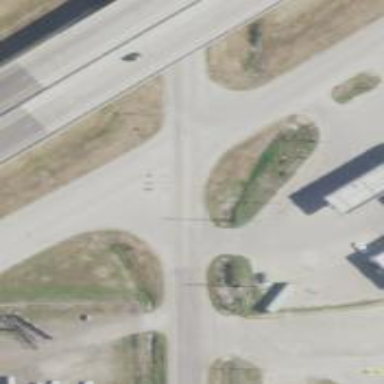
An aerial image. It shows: Asphalt road of tertiary classification with frontage road.